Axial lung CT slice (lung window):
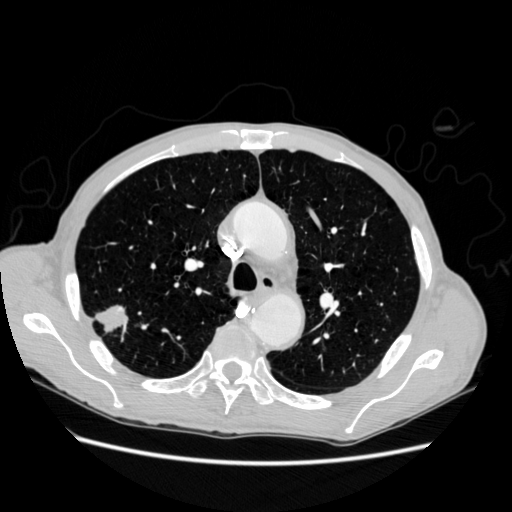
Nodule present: yes
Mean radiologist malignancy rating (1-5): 4.5